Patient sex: M
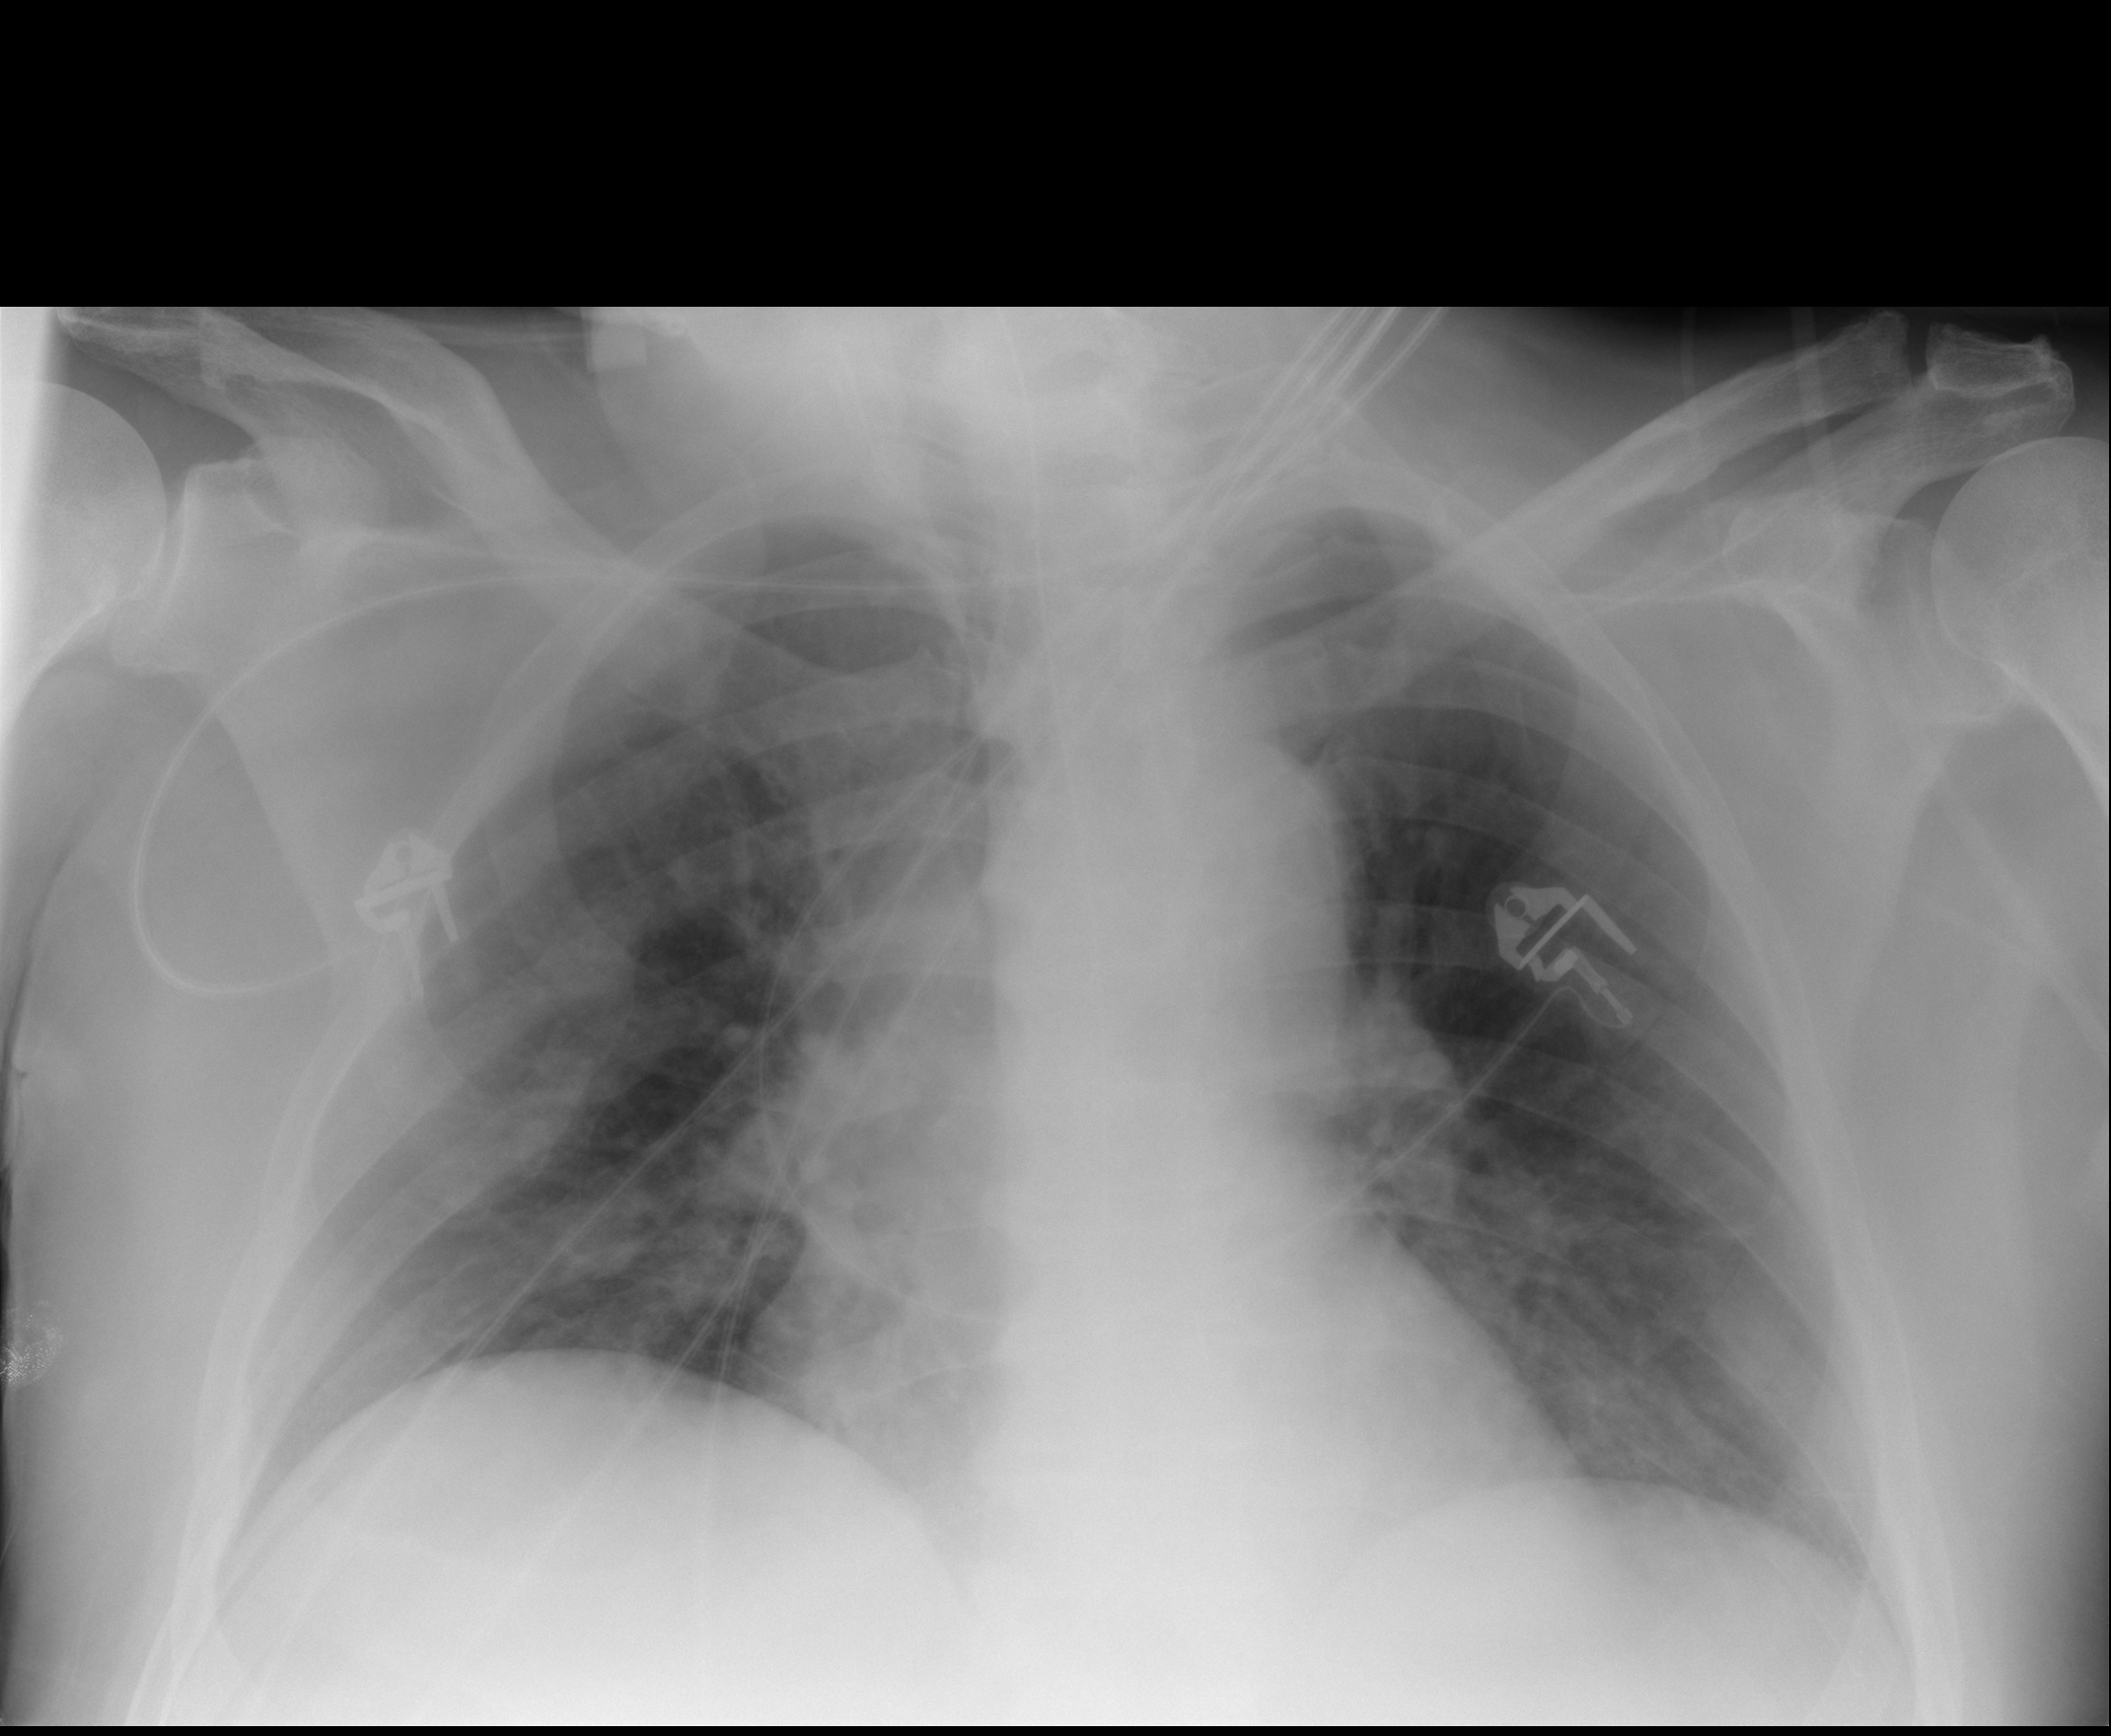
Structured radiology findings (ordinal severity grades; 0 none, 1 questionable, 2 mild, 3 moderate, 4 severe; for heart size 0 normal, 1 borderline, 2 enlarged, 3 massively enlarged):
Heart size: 0
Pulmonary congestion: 2
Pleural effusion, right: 0
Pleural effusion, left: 0
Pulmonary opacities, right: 2
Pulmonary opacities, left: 2
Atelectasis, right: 0
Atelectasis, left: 0